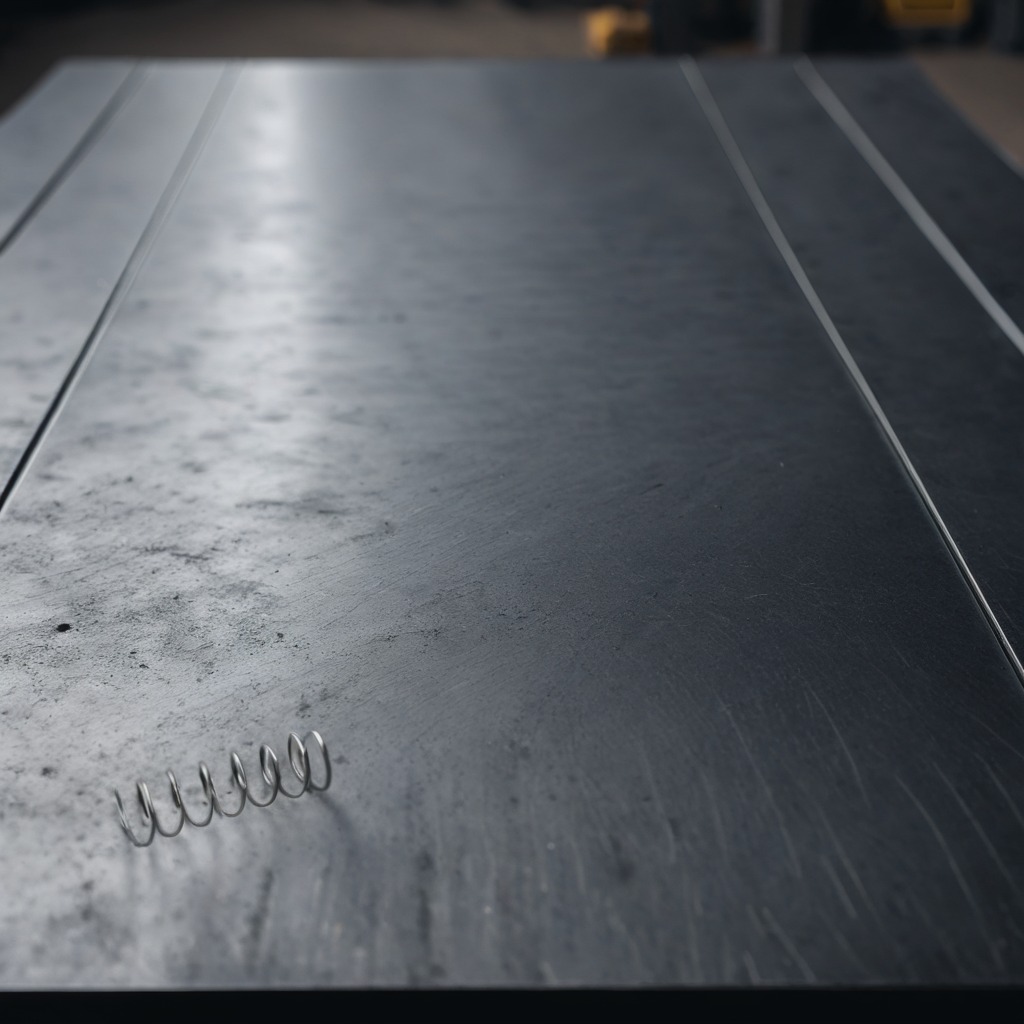
A coiled metal spring is lying on the cold steel table in a mining workshop.